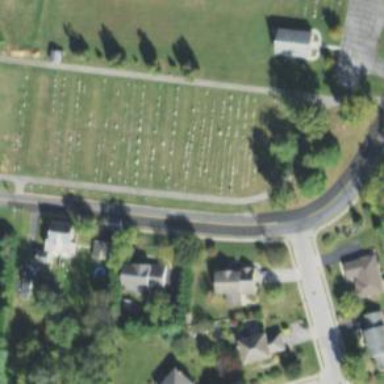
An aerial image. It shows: Cemetery.